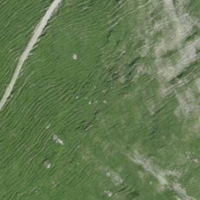
EUNIS habitat code: 26
Species observed at this site:
Campanula scheuchzeri